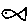
Label: fish